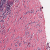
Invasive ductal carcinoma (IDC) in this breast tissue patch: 0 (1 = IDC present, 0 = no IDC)